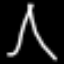
Label: The Eiffel Tower